Question: I would like to display several rings with different coloured sections (see below). The colour of the sections, however, cannot be know in advance, so I will need to draw these dynamically.

I know I could draw directly to the canvas but, once I have them, I would like to animate these rings, rotate them, have them overlap etc. It seemed, therefore, that the easiest and possibly least expensive approach would be to create them in advance, in memory, as transparent pngs and then just draw them in onDraw.
My problem is the only methods I can find to do this are setPixel. Is there not a way I could use drawing tools, like in Canvas, to draw to an empty bitmap, once, then use that bitmap with my canvas in onDraw?
I feel like I am missing a piece in the puzzle. Any help would be greatly appreciated.
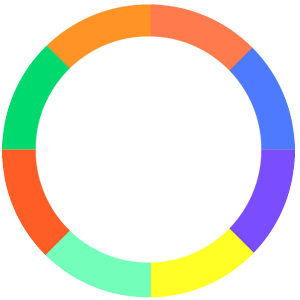
Answer: You can create a Bitmap that is the size you want the ring to be and then create a Canvas the same size. Call <URL> on the Canvas and it will draw on to that for you. Then you can build your circle and have a bitmap to hold onto and use just like any other resource.